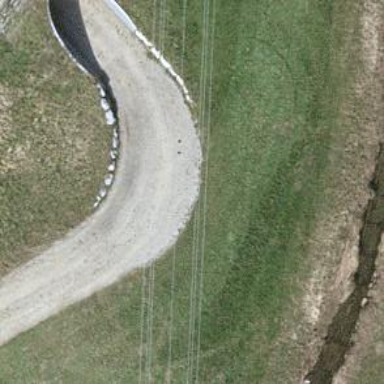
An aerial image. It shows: Track with fine gravel surface graded as grade 2.